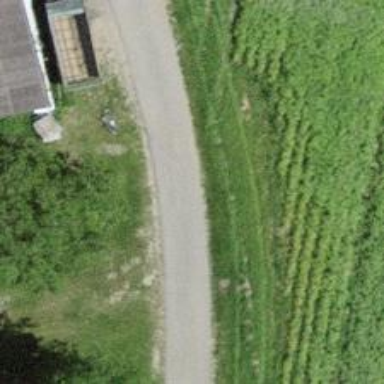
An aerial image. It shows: Service road with high-quality grade 1 track surface.